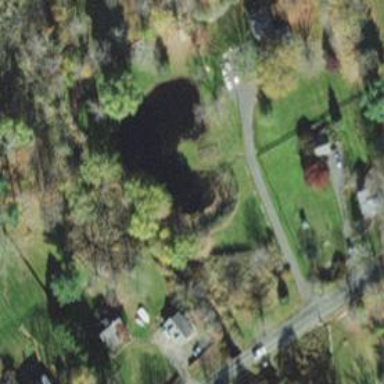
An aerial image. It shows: Driveway.